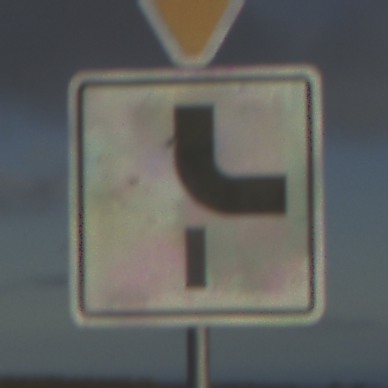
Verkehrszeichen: VerlaufVorfahrtsstrasse10
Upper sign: VorfahrtGewaehren
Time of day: SunriseSunset
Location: Outdoor (Nature)
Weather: PartlyCloudy
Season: NotSpecified
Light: Natural